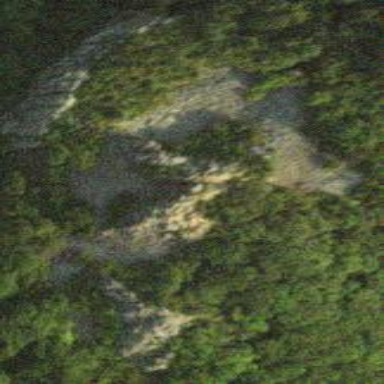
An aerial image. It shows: Landscape dominated by bare rock.